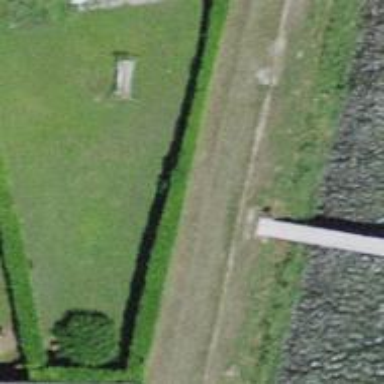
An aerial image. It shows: Metal-surfaced path bridge.